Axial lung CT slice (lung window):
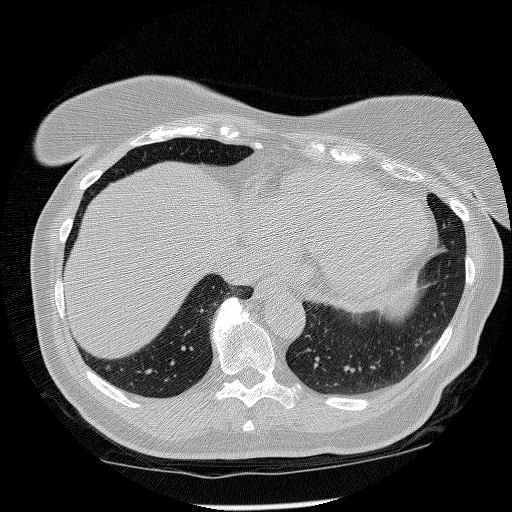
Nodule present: no